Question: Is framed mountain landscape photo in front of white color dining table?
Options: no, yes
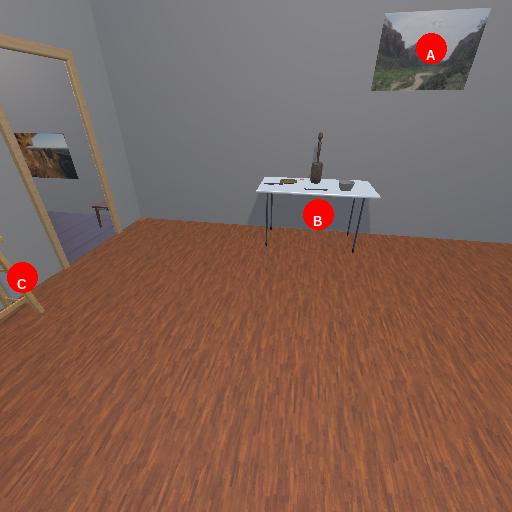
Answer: no